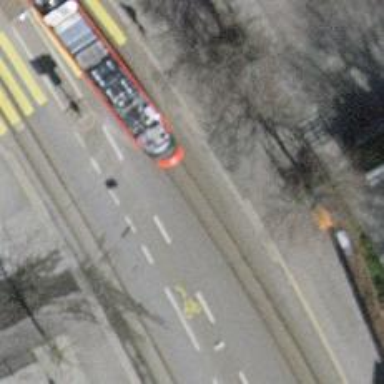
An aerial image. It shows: Tram crossing on the railway.